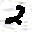
Label: 2